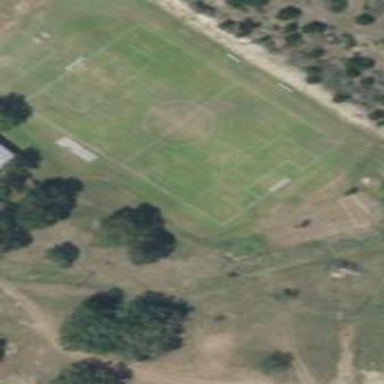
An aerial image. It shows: Soccer pitch for leisure land activities.